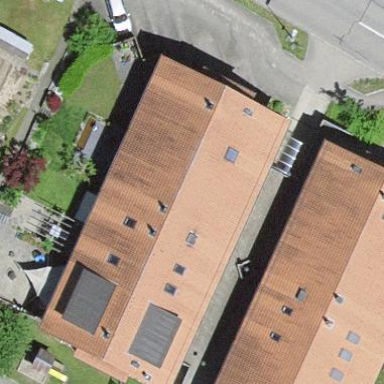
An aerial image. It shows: Residential building.